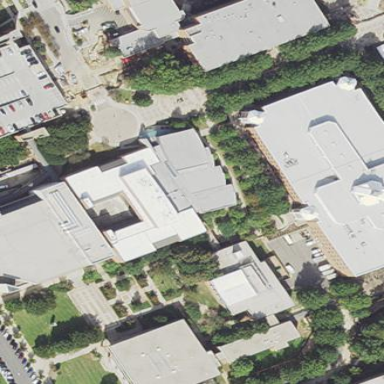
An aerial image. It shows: University building.